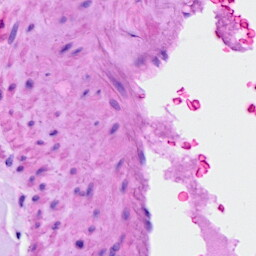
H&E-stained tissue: Ovarian